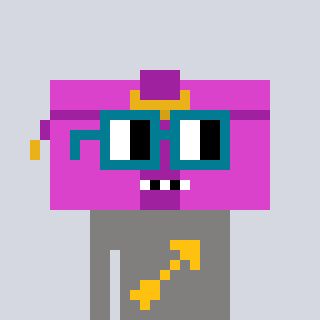
a pixel art character with square dark green glasses, a clutch-shaped head and a bluegrey-colored body on a cool background